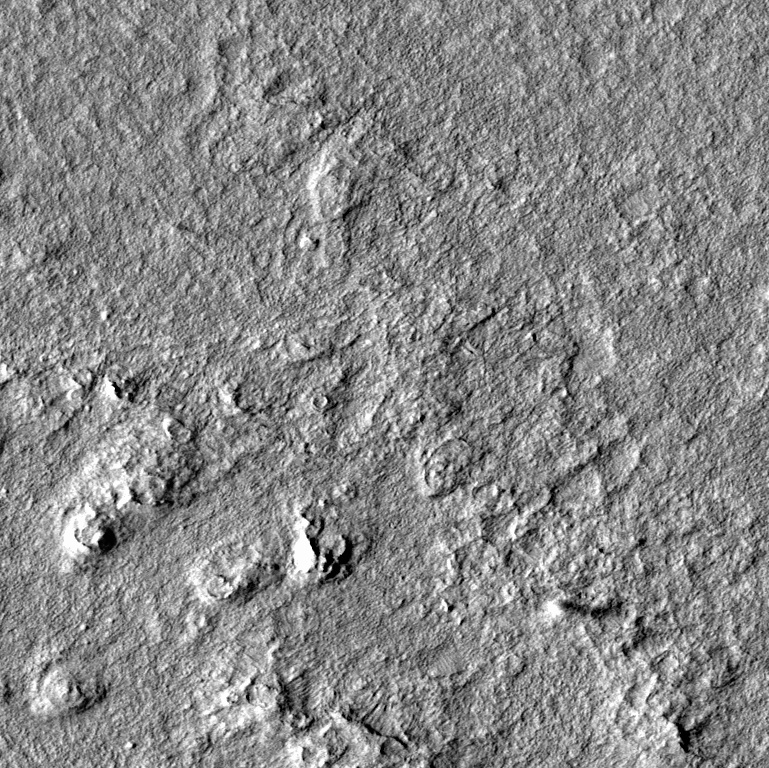
Label: dustdevil